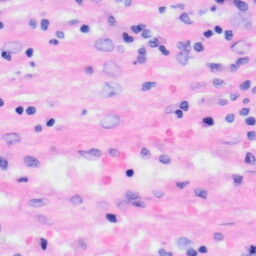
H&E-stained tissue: Liver